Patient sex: M
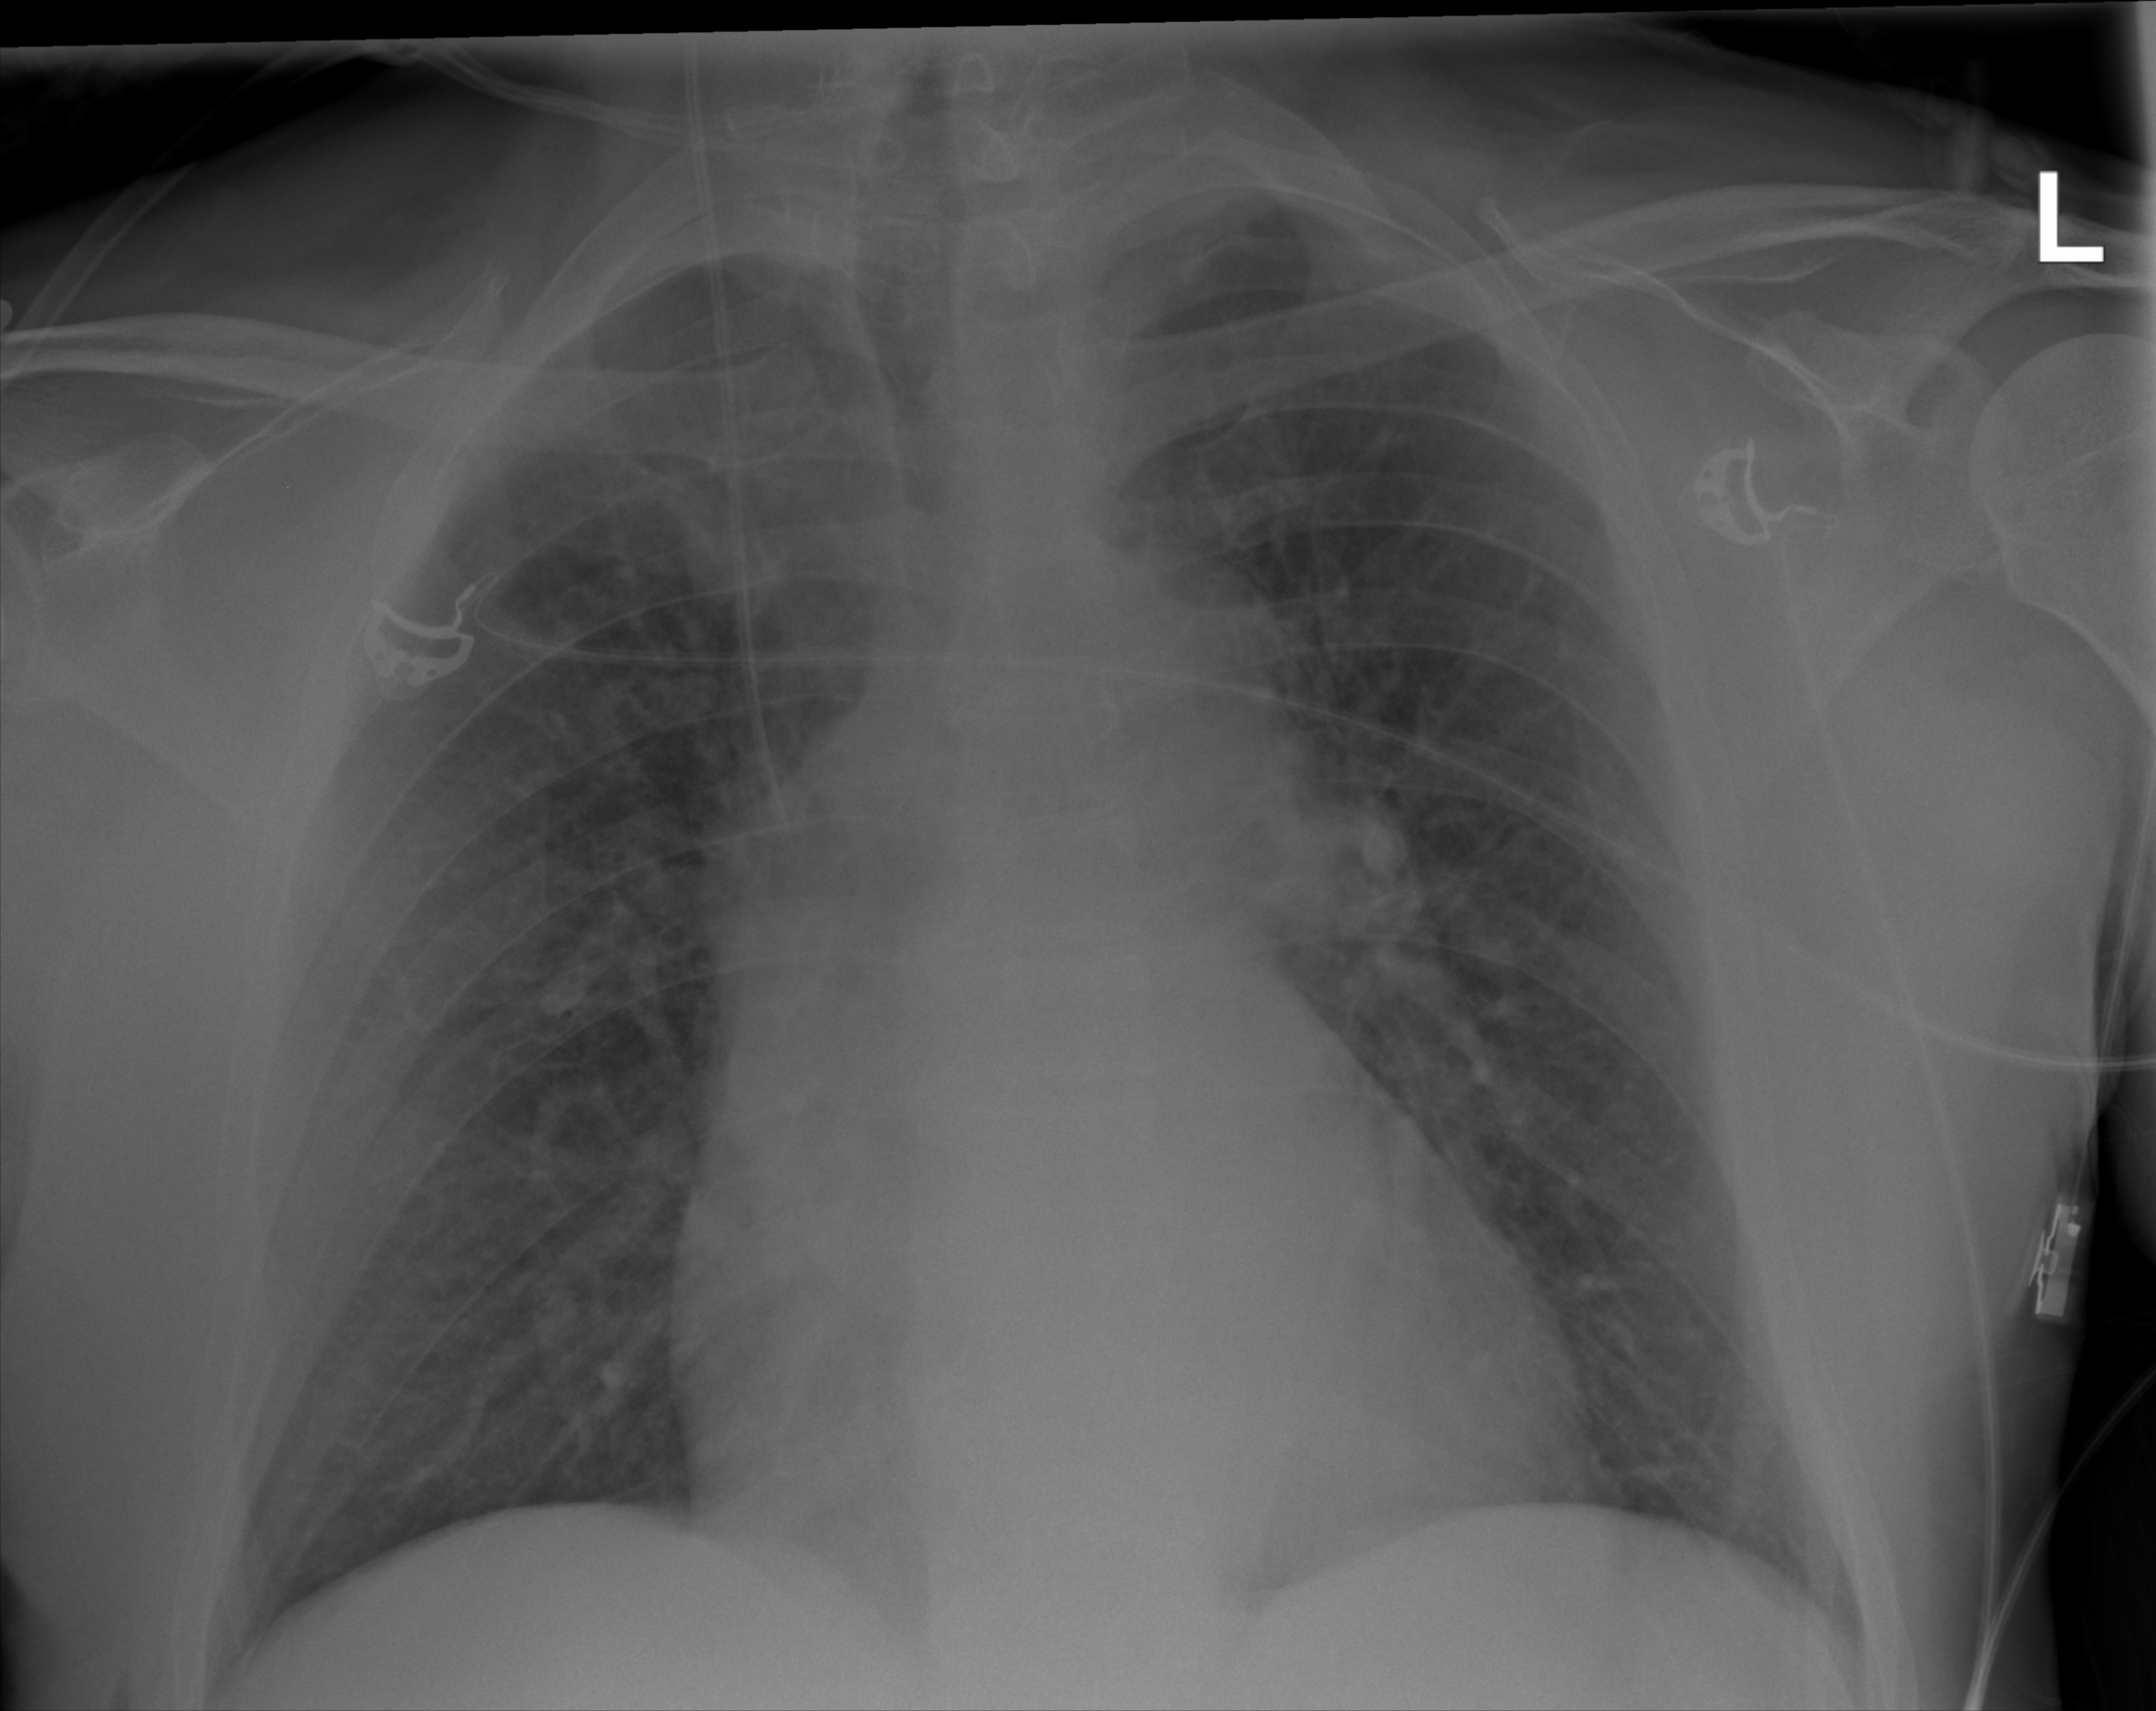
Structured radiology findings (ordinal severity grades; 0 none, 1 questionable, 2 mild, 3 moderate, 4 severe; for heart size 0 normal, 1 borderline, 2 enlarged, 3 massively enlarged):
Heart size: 2
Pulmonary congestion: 2
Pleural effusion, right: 0
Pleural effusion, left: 0
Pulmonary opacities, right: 2
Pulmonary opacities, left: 2
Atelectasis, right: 0
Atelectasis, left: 0